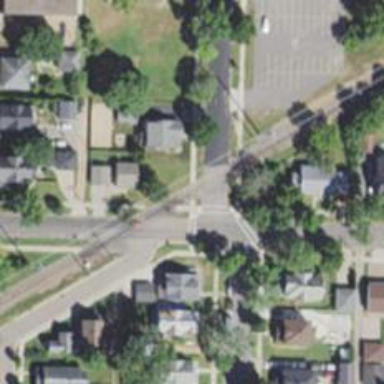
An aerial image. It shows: Railway crossing.